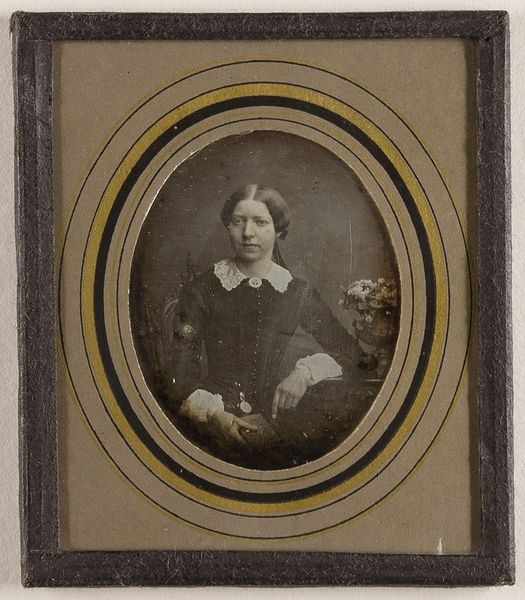
Titel: Fräulein Raynal
Künstler: Wilhelm Breuning
Standort: Hamburg
Institution: Museum für Kunst und Gewerbe Hamburg
Schlagwörter: frau, portrait, person, foto, fotografie, photographie, photo, lichtbild, daguerreotypie, historische, bildwerke, angewandte und bildende kunst, hessische systematik, porträt, persönlichkeit, porträtfotografie, porträtphotographie, hüftbild